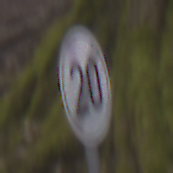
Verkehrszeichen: EndeGeschwindigkeit20
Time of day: MorningAfternoon
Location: Outdoor (Nature)
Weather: Overcast
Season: Autumn
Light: Natural